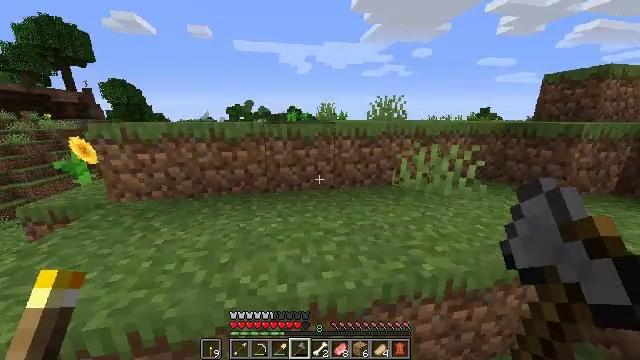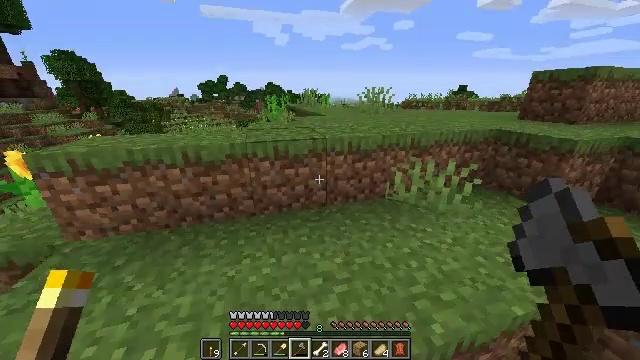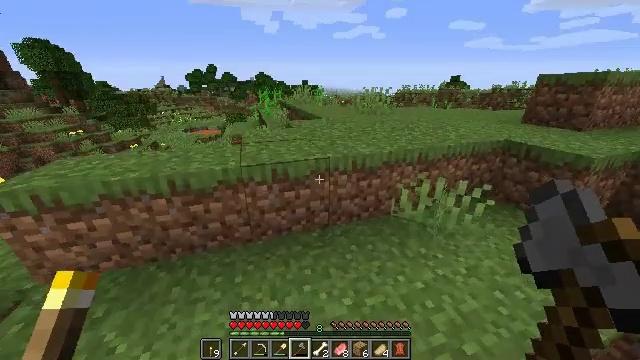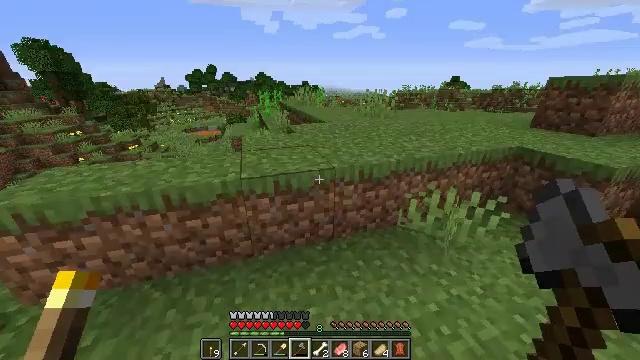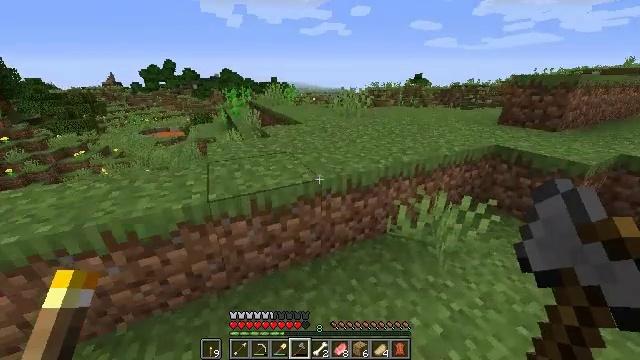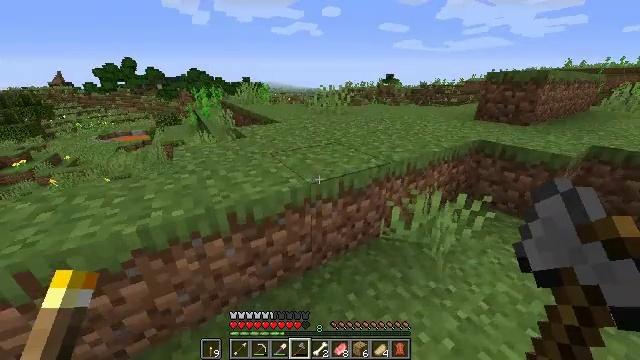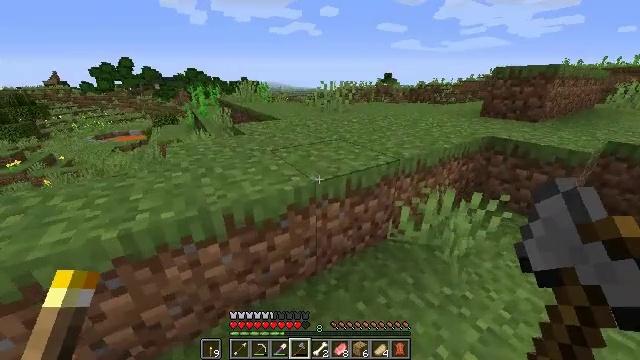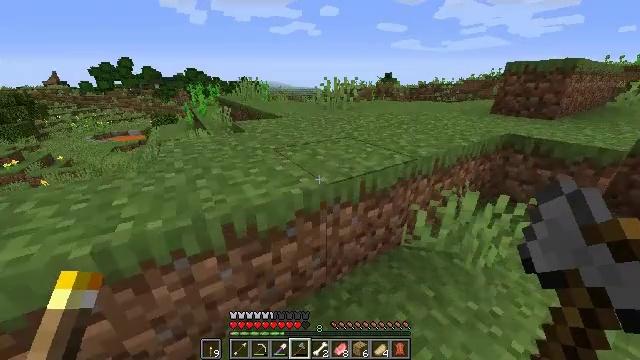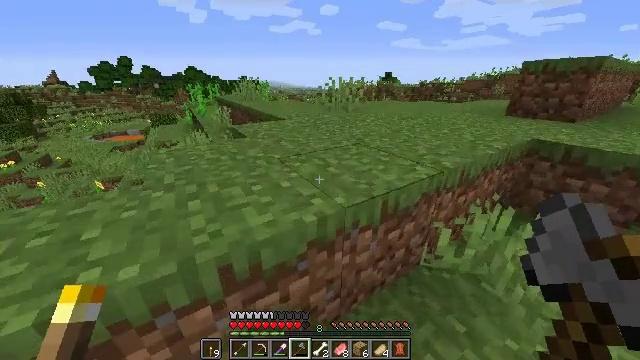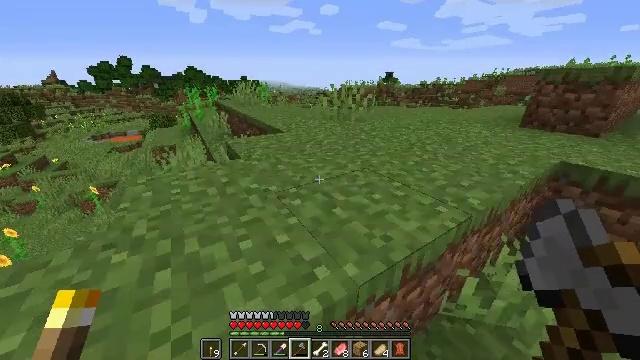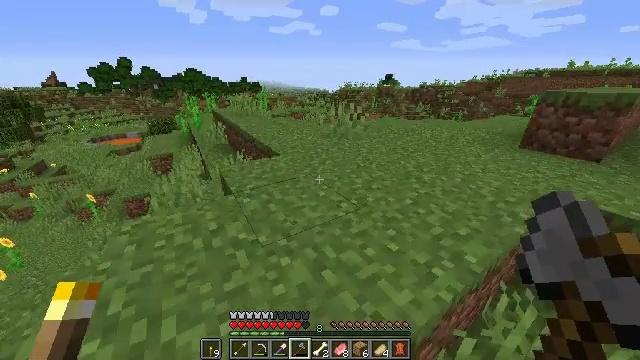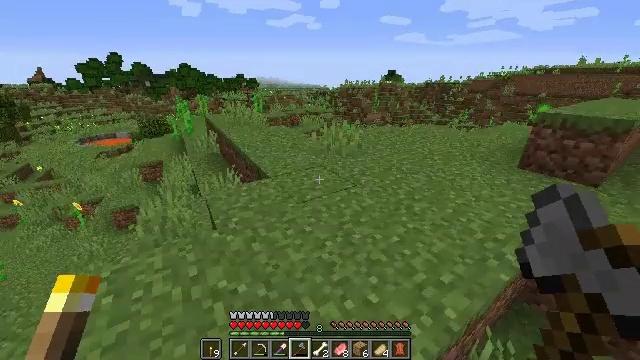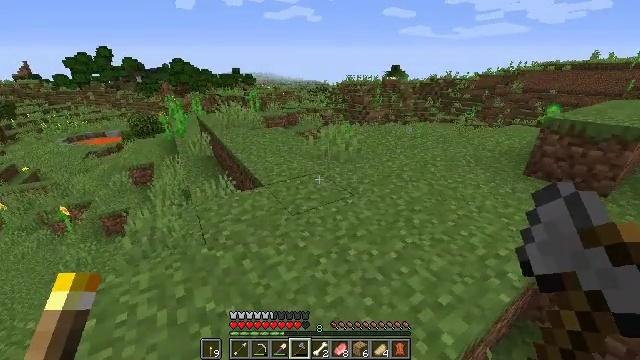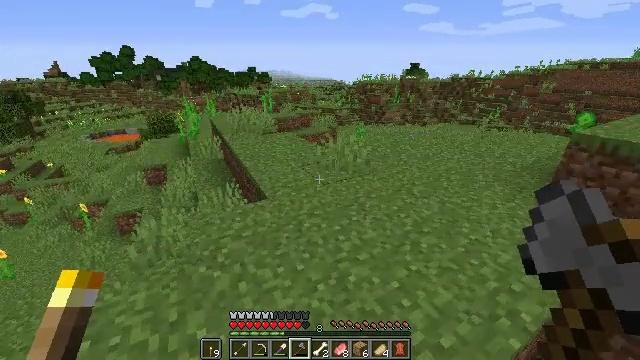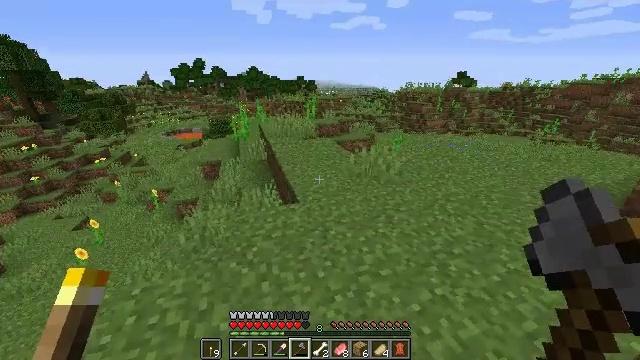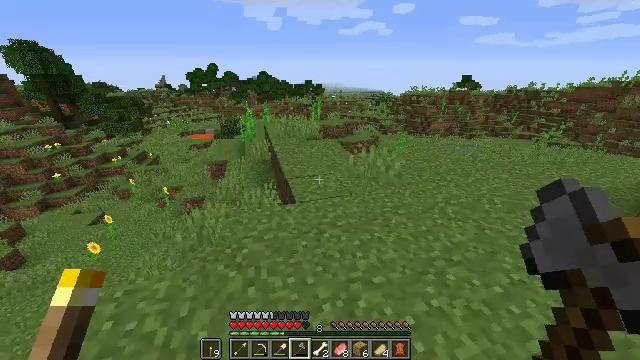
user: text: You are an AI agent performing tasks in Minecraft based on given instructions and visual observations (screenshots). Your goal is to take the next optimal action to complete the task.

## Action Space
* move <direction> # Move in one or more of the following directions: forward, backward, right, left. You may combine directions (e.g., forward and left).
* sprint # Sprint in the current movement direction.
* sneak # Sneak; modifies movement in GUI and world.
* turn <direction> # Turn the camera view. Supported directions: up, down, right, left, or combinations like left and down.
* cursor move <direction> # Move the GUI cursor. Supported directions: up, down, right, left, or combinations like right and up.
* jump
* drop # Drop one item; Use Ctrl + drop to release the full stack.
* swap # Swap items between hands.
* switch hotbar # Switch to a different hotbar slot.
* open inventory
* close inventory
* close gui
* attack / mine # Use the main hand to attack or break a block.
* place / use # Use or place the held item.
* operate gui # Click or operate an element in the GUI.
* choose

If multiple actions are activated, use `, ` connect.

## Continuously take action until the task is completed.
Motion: motion action
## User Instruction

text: Kill the pig.
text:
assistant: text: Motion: move forward, sprint, turn right and down, jump
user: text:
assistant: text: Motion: move forward, sprint, turn right and down, jump
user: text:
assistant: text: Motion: move forward, sprint, jump
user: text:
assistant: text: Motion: move forward, sprint, turn right, jump
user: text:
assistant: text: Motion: move forward, sprint, turn right, jump
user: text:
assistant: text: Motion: move forward, sprint, jump
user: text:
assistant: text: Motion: move forward, sprint, jump
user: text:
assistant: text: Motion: move forward, sprint, jump
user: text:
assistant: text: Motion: move forward, sprint, jump
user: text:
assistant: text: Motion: move forward, sprint, jump
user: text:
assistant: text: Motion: move forward, sprint, jump
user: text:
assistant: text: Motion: move forward, sprint, jump
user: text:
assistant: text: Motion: move forward, sprint, turn left, jump
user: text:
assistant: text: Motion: move forward, sprint, turn left, jump
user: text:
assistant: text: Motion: move forward, sprint, turn left, jump
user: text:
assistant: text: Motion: move forward, sprint, jump
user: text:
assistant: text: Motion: move forward, sprint, jump
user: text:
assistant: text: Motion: move forward, sprint, jump
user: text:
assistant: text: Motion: move forward, sprint, jump
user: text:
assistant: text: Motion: move forward, sprint, turn left, jump
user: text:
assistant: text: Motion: move forward, sprint, turn left, jump
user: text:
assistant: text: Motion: move forward, sprint, turn left, jump
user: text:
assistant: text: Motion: move forward, sprint, jump
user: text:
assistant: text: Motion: move forward, sprint, turn left, jump
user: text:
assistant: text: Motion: move forward, sprint, turn left, jump
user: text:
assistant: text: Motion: move forward, sprint, turn left, jump
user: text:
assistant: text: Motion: move forward, sprint, jump
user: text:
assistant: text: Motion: move forward, sprint, jump
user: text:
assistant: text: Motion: move forward, sprint, jump
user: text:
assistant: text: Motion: move forward, sprint, jump